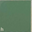
Piece: xx